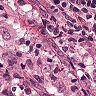
Metastatic tissue present: yes